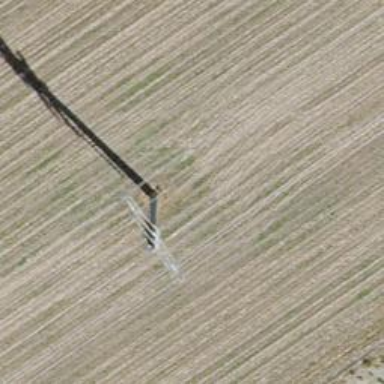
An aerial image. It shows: Power line in the image.